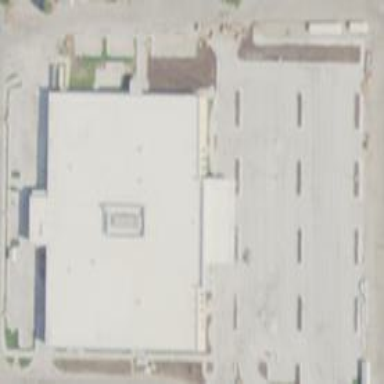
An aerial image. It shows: Retail building.